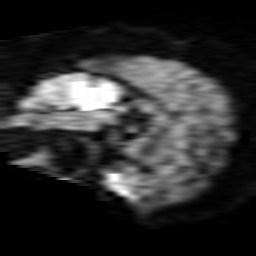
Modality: TRACE
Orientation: sagittal
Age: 31
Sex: male
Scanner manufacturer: philips
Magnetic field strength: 1.5 T
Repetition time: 4.821 s
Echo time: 0.07764 s